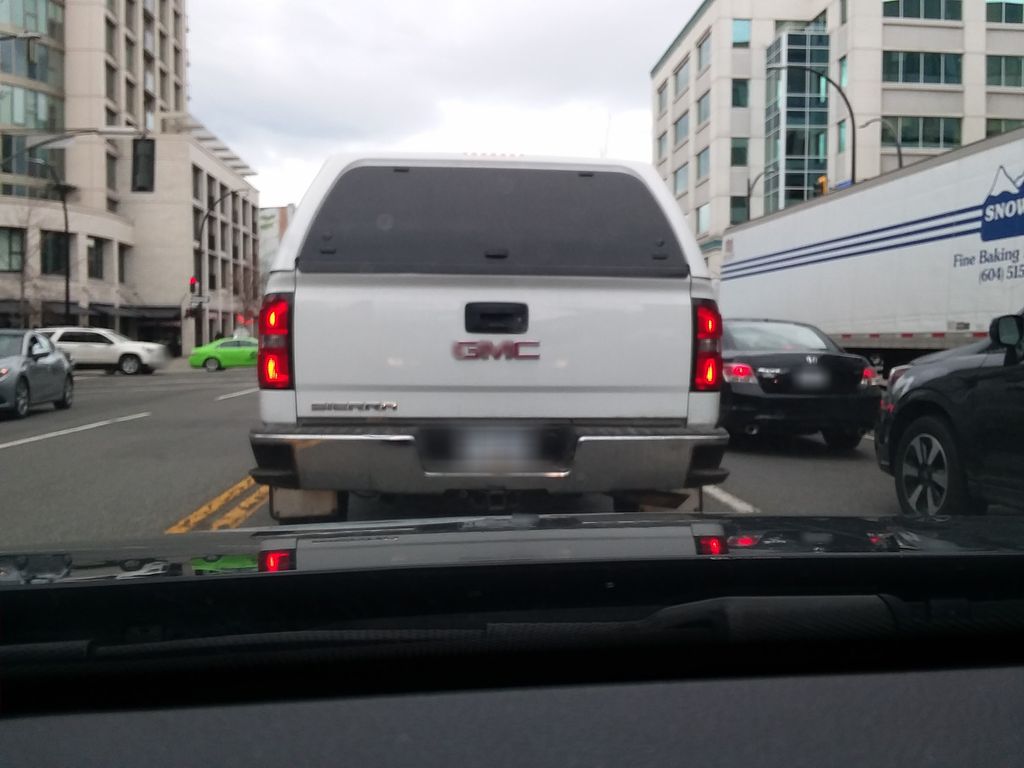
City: victoria